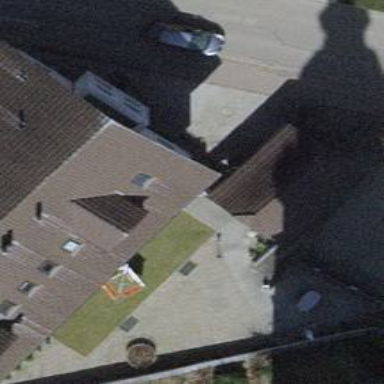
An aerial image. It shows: Garage.